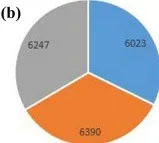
B; Water footprint according to degrees.
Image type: pathology (immunostaining)